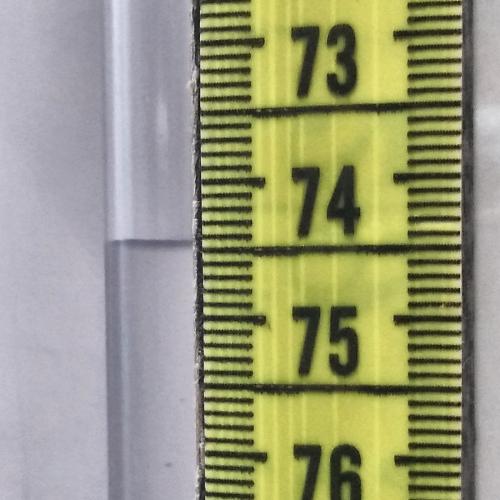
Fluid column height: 74.4 cm